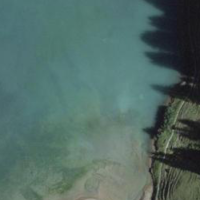
EUNIS habitat code: 14
Species observed at this site:
Alnus alnobetula